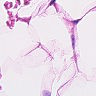
Metastatic tissue present: no